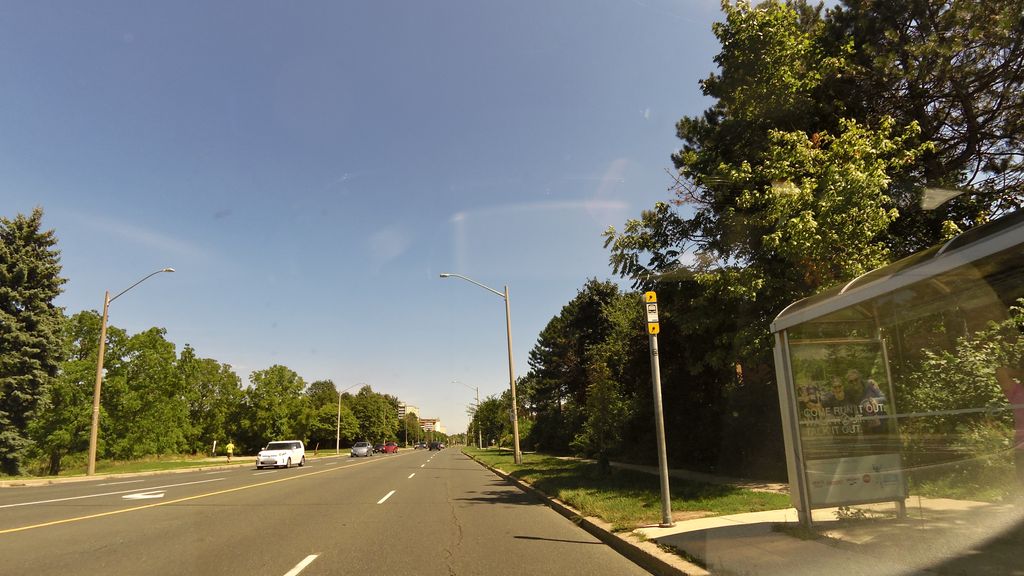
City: hamilton